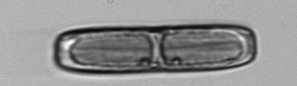
Label: Ephemera